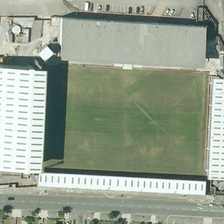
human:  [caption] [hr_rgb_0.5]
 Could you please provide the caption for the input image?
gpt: a parking lot with several cars and a road are in two sides of a stadium .

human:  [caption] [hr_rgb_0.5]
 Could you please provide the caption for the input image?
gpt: it has white, gray, green .

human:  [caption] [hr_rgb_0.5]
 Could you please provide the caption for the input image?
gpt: a parking lot with several cars and a road are in two sides of a stadium .

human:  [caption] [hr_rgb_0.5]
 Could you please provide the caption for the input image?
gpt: this is a lawn, buildings, cars and road .

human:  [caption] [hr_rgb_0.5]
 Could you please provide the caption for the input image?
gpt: this is a lawn, buildings, cars and road .